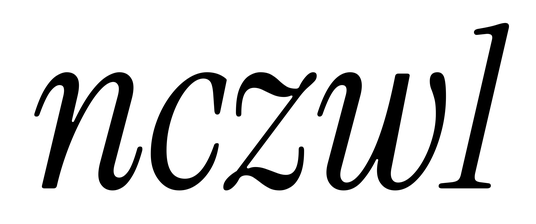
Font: InstrumentSerif-Italic